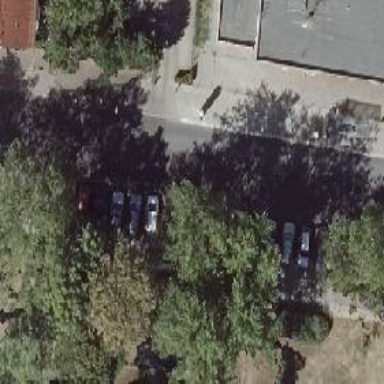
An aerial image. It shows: Residential road with asphalt surface and separate sidewalks. There is diagonal parking lane on the left side of the road.